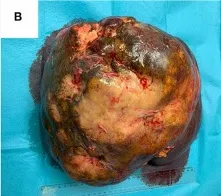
(B) Gross appearance of the tumor in explanted liver.
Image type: medical_photograph (other_medical_photograph)